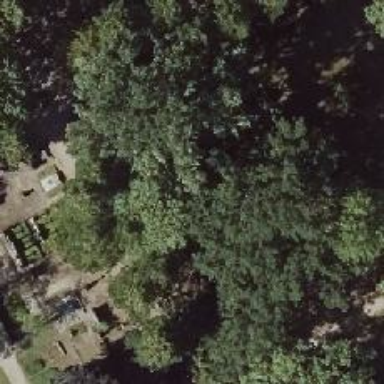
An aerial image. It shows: Tomb in historic cemetery.